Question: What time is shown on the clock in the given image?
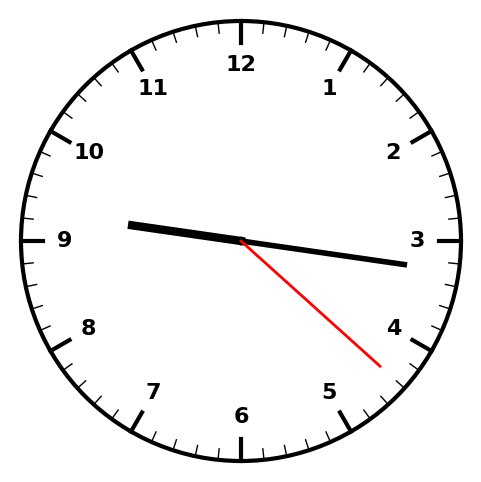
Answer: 09:16:22